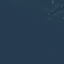
Land use / land cover: SeaLake